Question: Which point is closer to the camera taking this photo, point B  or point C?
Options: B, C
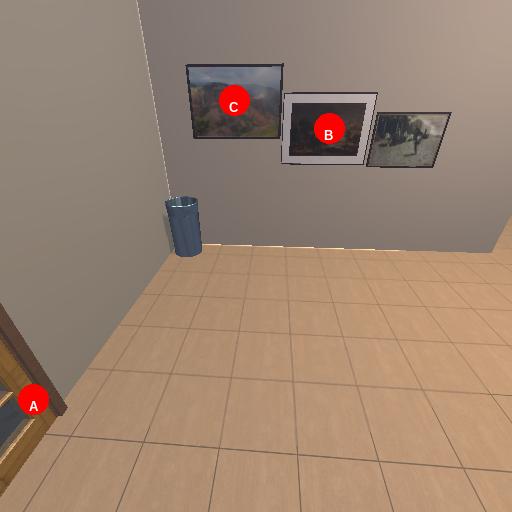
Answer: B